Question: Here is my problem, I downloaded the fontawesome files into my project folder because the place where I pretend to implement my project has proxy restrictions so most of the websites and CDNs are restircted, the problem I'm experiencing is that I can't get my Icons displayed properly, I only get theese square symbols whereever I use theese icons on a file stored on a route different from my project root folder. Here you have my html code and some pictures to prove my point.
'''
<!DOCTYPE html>
<html lang="es">
<head>
<meta charset="UTF-8">
<meta name="viewport" content="width=device-width, user- scalable=no, initial-scale=1.0, maximum-scale=1.0, minimum-scale=1.0">
<link rel="stylesheet" type="text/css" href="../../css/bootstrap.min.css">
<link rel="stylesheet" type="text/css" href="../../css/global.css">
<link rel="stylesheet" href="../../icons/fawe/css/fontawesome-all.min.css">
<title>Document</title>
</head>
<body>
<div class="container-fluid">
<header class="row bg-dark align-items-center">
<div class="col-auto">
<a href="#">
<img src="../../imagenes/pdvsa.svg" width="140px" height="40px">
</a>
</div>
<div class="col-auto">
<p class="acron-sistema">SAGEPCYS</p>
</div>
<div class="col hidden-xs hidden-sm">
<p class="titulo-sistema">Sistema Automatizado de Gestion a la Plataforma de Control y Seguridad.</p>
</div>
</header>
<section class="row">
<nav class="col-md-2 d-none d-md-block bg-dark sidebar">
<div class="sidebar-sticky">
<ul class="nav flex-column">
<li class="nav-item">
<a class="nav-link active" href="#">
<span class="far fa-file-alt"></span> Cargar Documentos
</a>
</li>
<li class="nav-item">
<a class="nav-link" href="#">
<span data-feather="file"></span> Orders
</a>
</li>
<li class="nav-item">
<a class="nav-link" href="#">
<span data-feather="shopping-cart"></span> Products
</a>
</li>
<li class="nav-item">
<a class="nav-link" href="#">
<span data-feather="users"></span> Customers
</a>
</li>
<li class="nav-item">
<a class="nav-link" href="#">
<span data-feather="bar-chart-2"></span> Reports
</a>
</li>
<li class="nav-item">
<a class="nav-link" href="#">
<span data-feather="layers"></span> Integrations
</a>
</li>
</ul>
</div>
</nav>
</section>
</div>
</body>
</html>
'''
The important part of this code is where I link the icon fonts stylesheet
'''
<link rel="stylesheet" href="../../icons/fawe/css/fontawesome-all.min.css">
'''
And here where I call the icon setting the class attribute as documentation indicates.
'''
<a class="nav-link active" href="#">
<span class="far fa-file-alt"></span> Cargar Documentos
</a>
'''
Here are the images
<URL>
<URL>
I hope you guys can help me with this. Thanks in advance.
Edit: Added the content of the webfonts folder

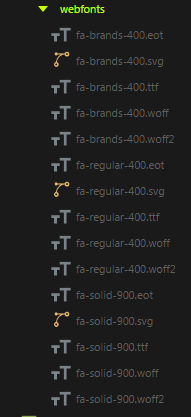
Answer: I managed to display icons correctly, aparently the icons can only be displayed on the root folder and one level below the root, of course depending on where you place your icons on your project... This is the best aproach to a solution that I could find... Hope it helps somebody...